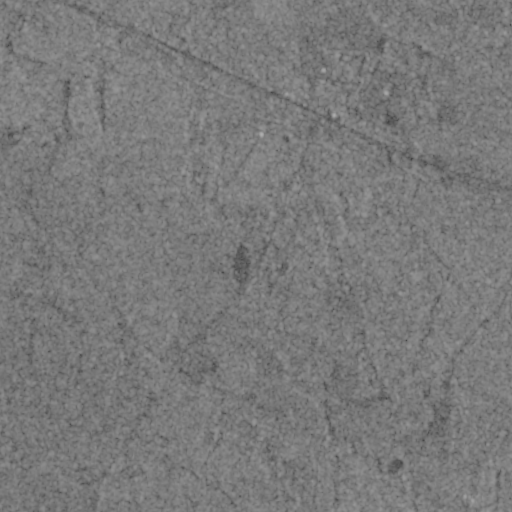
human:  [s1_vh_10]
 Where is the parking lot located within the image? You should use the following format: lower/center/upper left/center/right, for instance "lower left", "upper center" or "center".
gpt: The parking lot is located in the upper right of the image.
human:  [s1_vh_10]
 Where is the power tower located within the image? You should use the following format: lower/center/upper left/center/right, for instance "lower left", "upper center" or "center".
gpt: The power tower is located in the upper of the image.
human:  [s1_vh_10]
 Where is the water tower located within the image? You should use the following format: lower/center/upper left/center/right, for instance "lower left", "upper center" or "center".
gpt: The water tower is located in the upper center of the image.
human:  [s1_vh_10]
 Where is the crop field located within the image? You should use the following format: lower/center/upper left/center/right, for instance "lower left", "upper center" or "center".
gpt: There is no crop field in the image.

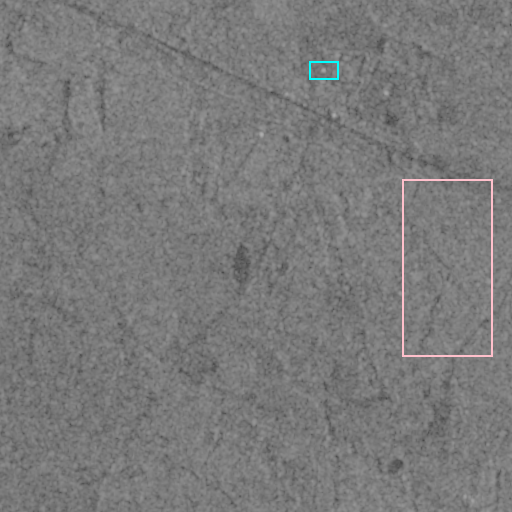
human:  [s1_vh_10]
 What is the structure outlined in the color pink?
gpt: The structure outlined in pink is a crop field.
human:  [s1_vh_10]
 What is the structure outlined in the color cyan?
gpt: The structure outlined in cyan is a park.
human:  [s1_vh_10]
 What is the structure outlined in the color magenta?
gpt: There is no magenta outline.